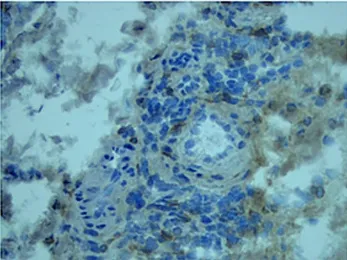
Muscle biopsy of left musculus biceps brachii. Immunohistochemical staining showed. CD4.
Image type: pathology (immunostaining)